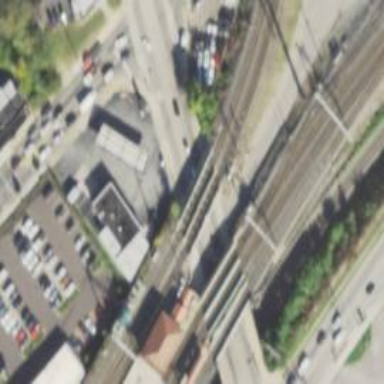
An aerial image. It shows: Disused tram service on primary highway.